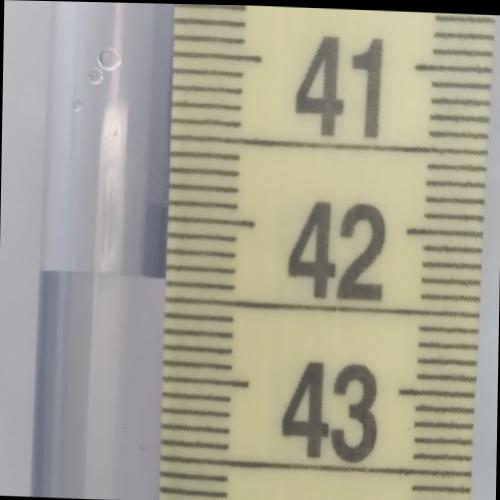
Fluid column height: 42.4 cm